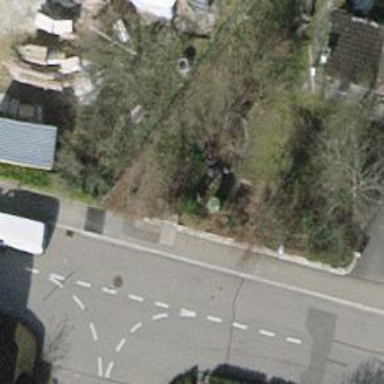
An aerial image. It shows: Street cabinet.